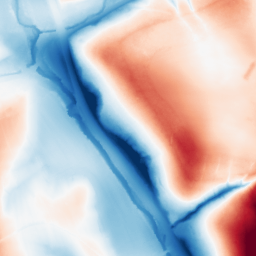
Category: classical
Decomposition family: gaussian_anisotropic
Decomposition parameters: sigma_x: 50
sigma_y: 10
Upsampling method: quartic
Upsampling parameters: scale: 2
Upsampling scale: 2